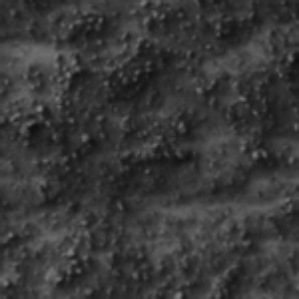
Label: frost